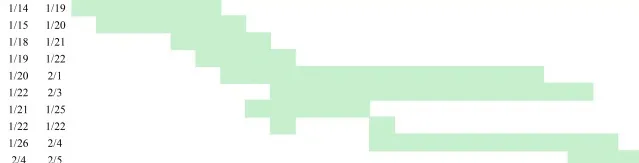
Record of drug use.
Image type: chart (chart)